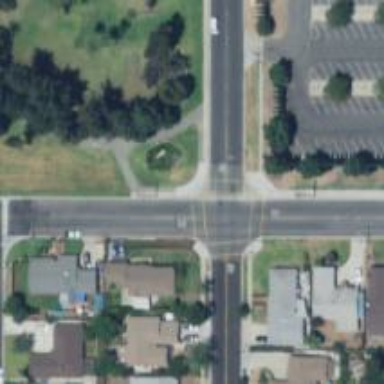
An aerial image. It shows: Uncontrolled road crossing with markings in the form of lines.